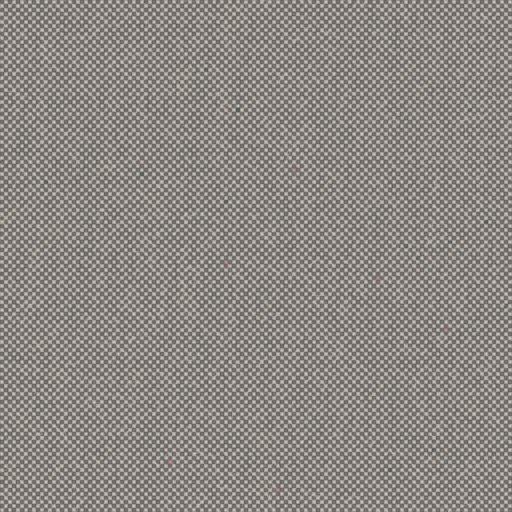
Tags: fabric rough